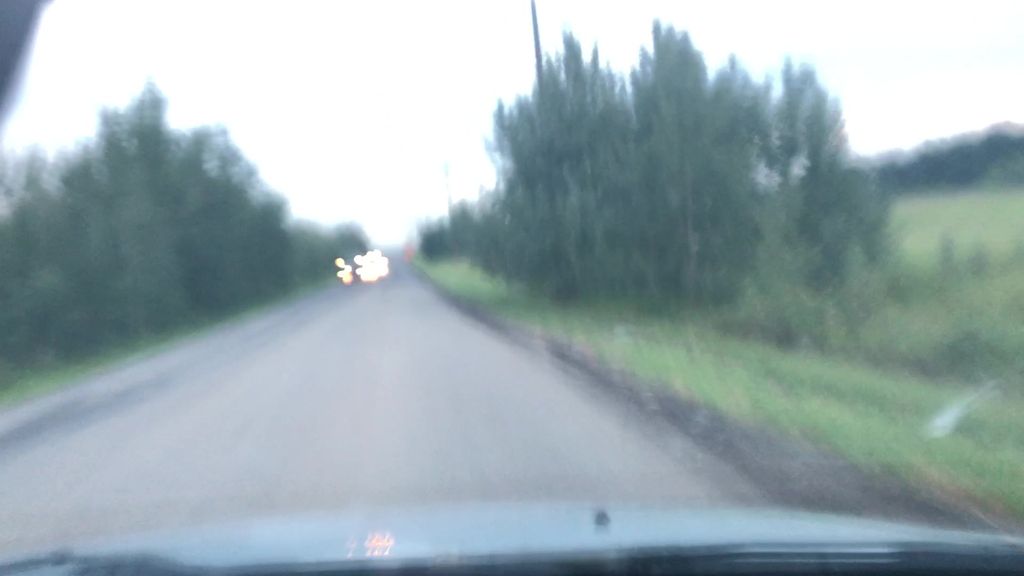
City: edmonton